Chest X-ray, AP view. Patient: 53 years old, sex M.
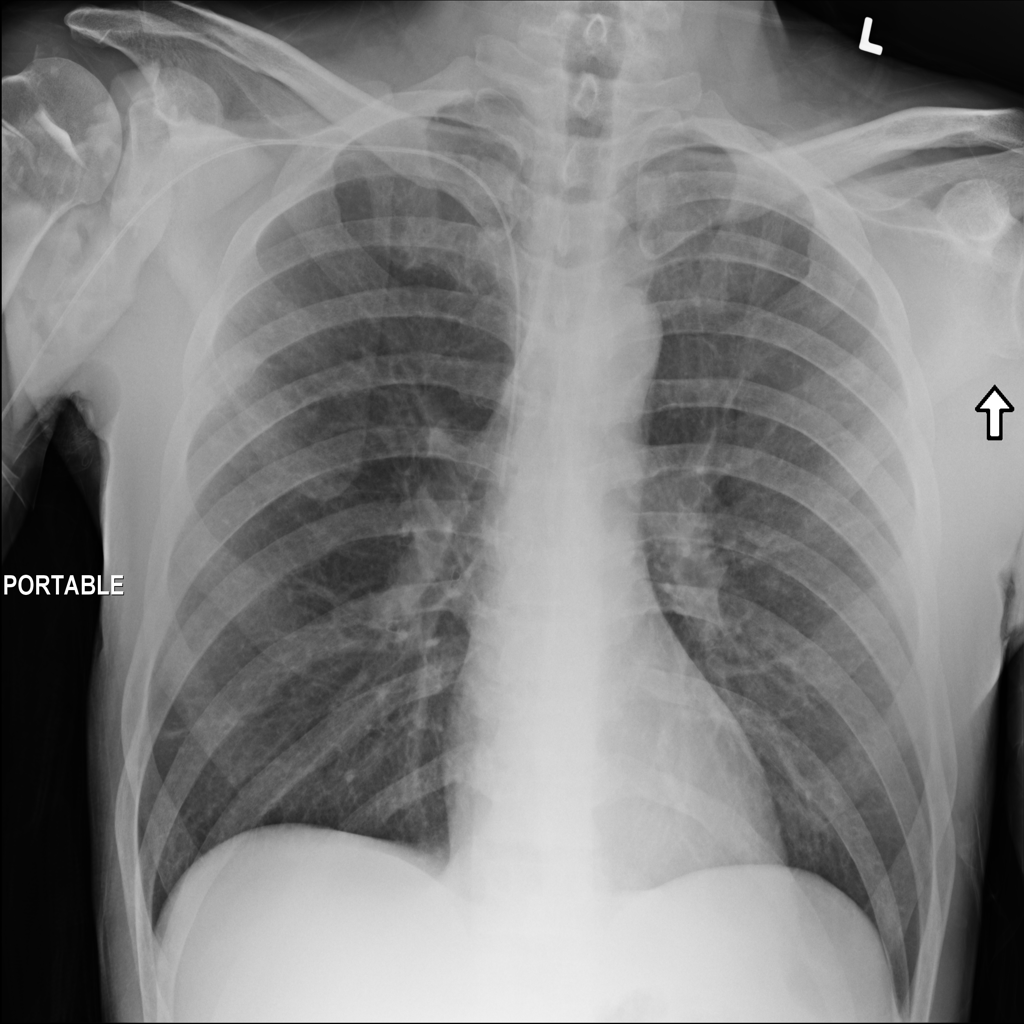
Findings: Atelectasis